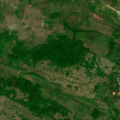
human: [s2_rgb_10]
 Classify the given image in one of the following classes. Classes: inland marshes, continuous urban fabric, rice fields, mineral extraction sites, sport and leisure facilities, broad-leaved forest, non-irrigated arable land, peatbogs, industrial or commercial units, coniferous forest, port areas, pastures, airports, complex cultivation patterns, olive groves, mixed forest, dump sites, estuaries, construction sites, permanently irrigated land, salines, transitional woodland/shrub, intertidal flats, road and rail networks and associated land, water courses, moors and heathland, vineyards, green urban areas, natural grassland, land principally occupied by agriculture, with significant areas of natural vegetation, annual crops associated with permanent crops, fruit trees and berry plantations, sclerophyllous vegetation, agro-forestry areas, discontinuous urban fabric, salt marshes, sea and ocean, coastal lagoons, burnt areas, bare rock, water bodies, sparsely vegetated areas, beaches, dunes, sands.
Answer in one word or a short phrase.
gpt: pastures, complex cultivation patterns, land principally occupied by agriculture, with significant areas of natural vegetation, transitional woodland/shrub